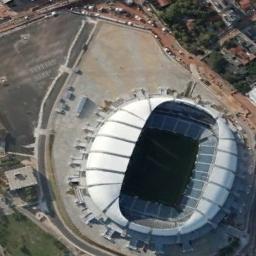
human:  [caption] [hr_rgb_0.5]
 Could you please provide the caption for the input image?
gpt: The circular stadium is built on bare concrete ground, Next to residential areas and vegetation .

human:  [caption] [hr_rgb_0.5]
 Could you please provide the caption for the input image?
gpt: The stadium is on the bare land next to some trees .

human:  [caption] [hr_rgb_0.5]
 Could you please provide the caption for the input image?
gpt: Several buildings are beside the stadium .

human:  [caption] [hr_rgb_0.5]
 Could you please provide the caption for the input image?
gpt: The stadium has a blue roof on three sides and a red roof on the other side .

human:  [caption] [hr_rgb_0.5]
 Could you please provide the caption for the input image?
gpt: A stadium with a white roof .